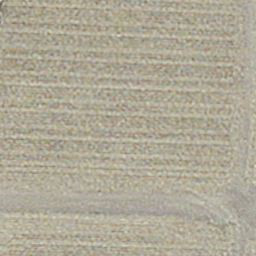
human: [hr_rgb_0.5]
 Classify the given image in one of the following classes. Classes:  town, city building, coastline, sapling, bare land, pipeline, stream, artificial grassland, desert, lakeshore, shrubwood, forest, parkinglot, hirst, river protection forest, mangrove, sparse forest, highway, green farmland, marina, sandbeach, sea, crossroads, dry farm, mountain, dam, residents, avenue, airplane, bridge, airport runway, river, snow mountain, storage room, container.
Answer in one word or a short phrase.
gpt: dry farm